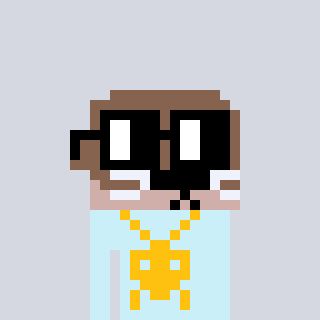
a pixel art character with square black glasses, a otter-shaped head and a cold-colored body on a cool background